Interaction volume radius: 10 \u00c5
Interaction volume height: 20 \u00c5
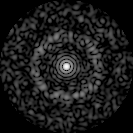
Disorder parameter: 0.8314